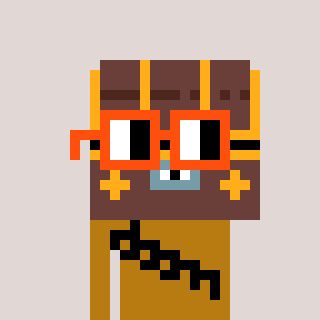
a pixel art character with square orange glasses, a treasure chest-shaped head and a gold-colored body on a warm background